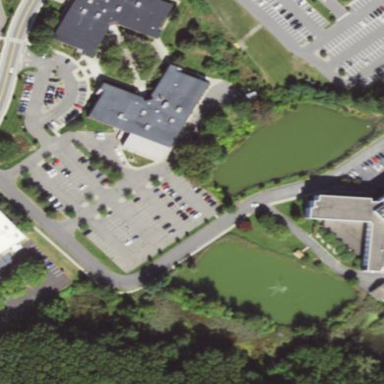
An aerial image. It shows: Paved parking area.